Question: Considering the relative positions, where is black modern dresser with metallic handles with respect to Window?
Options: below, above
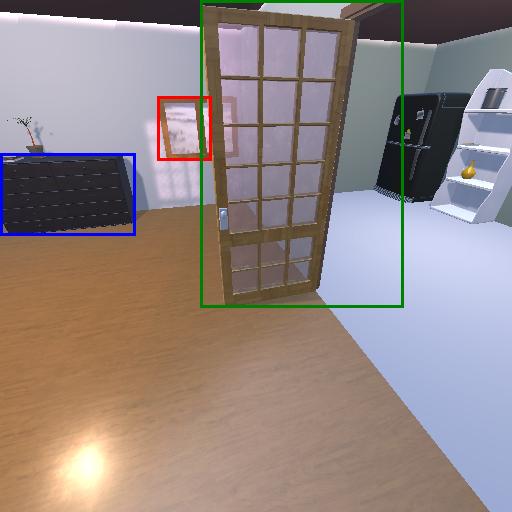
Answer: below